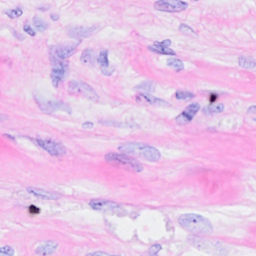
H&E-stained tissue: Breast